Question: I'm using Breeze in a single page application saving to an asp.net web api server. My app is using forms authentication and my Breeze controller is decorated with the Authorize attribute;
'''
[System.Web.Http.Authorize]
[BreezeController]
public class ReminderController : ApiController
{ ... }
'''
I'm seeing an issue where as soon as Breeze attempts to save, and the request completes, the browser instantly pops up a username/password authentication dialog. I'm not entirely sure why this happens as the aspx cookie is not set to expire but I can replicate it by logging in to my app, deleting the cookie and then triggering a Breeze save. If I click cancel on the dialog, my server responds with a 401 which my client code handles. I want to ensure the auth dialog is never shown to the user. This happens in Chrome and IE currently but I'm sure it didn't do this in older releases of Chrome stable.
The request can be seen here, still listed as Pending while the dialog is displayed

Thanks
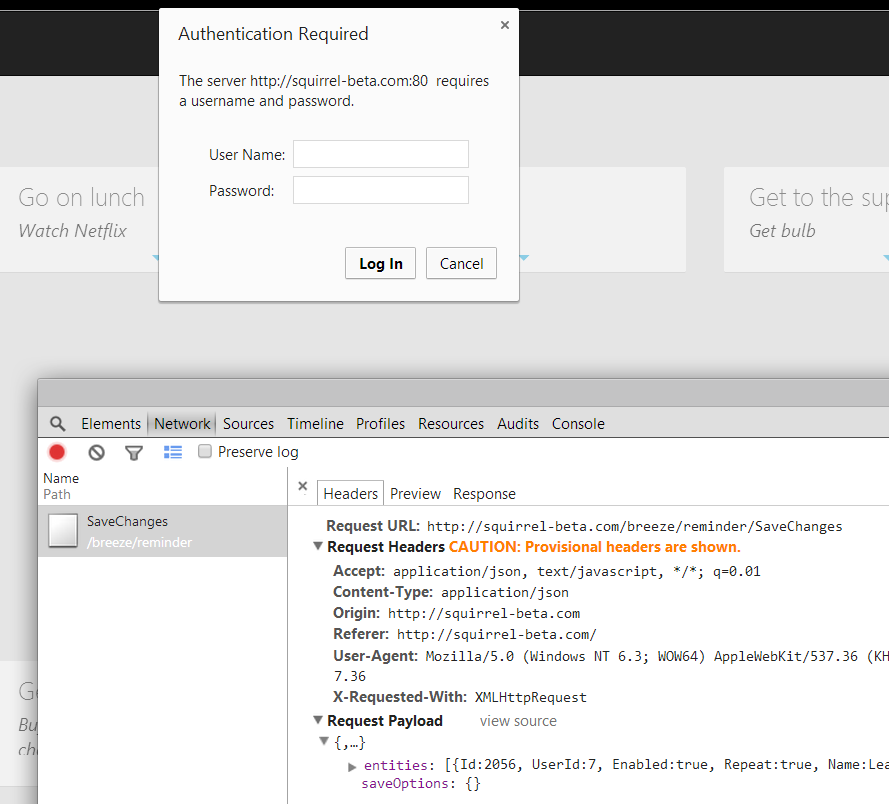
Answer: Here's the custom Authorize attribute I am using to get around this issue in our application (warning, auto converted from VB.NET to C#, so it may not be 100% correct!). It sends a 403 status instead of a 401 if the user is already authenticated, to stop the browser from prompting the user to log on. Tested in IE and Firefox.
'''
/// <summary>
/// Custom <see cref="AuthorizeAttribute"/> for WebAPI that sends a 403 Forbidden status instead
/// of 401 Unauthorized, if the user is authenticated, so that the browser will not display a
/// logon prompt.
/// </summary>
/// <remarks></remarks>
[AttributeUsage(AttributeTargets.Class | AttributeTargets.Method, Inherited = true, AllowMultiple = true)]
public class MyAuthorizeAttribute : System.Web.Http.AuthorizeAttribute
{
protected override void HandleUnauthorizedRequest(HttpActionContext actionContext)
{
var user = Thread.CurrentPrincipal;
if (user != null && user.Identity.IsAuthenticated) {
// If the user is authenticated then we don't want to prompt them to authenticate.
// Ajax requests get a forbidden status code to stop the browser login prompt,
// since Unauthorized (401) would cause the browser to display a login dialog.
actionContext.Response = actionContext.ControllerContext.Request.CreateErrorResponse(HttpStatusCode.Forbidden, "Forbidden");
} else {
// If the user isn't authenticated then do the normal thing
base.HandleUnauthorizedRequest(actionContext);
}
}
}
'''